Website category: book
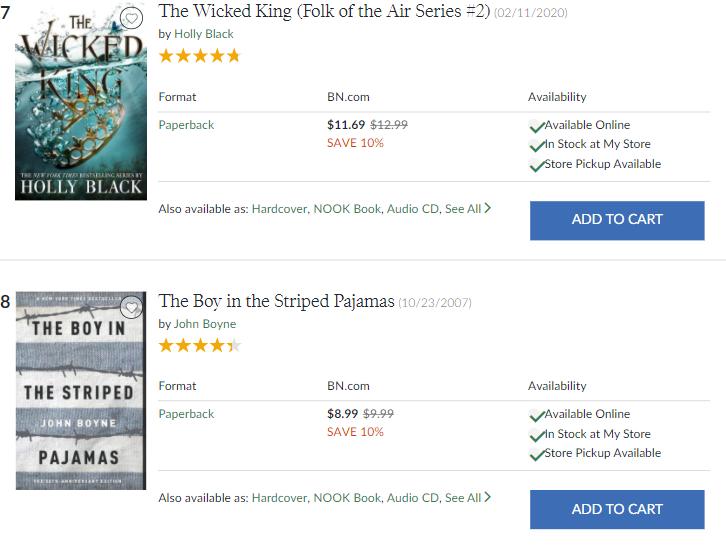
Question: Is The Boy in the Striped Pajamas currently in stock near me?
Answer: yes

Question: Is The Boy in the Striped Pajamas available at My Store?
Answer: yes

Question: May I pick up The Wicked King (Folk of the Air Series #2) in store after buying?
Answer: yes

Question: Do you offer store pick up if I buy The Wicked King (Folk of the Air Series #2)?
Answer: yes

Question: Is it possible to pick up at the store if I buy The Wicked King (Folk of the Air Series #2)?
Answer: yes

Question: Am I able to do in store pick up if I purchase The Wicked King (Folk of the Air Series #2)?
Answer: yes

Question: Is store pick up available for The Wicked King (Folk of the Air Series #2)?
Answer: yes

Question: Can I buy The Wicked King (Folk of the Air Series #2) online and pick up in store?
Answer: yes